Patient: sex M, age 79
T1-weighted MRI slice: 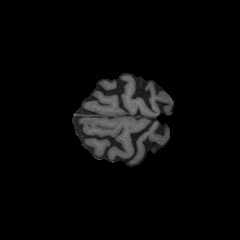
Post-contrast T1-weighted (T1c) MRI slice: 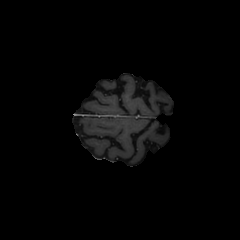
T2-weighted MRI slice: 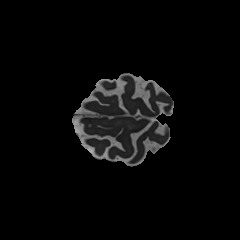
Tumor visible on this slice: no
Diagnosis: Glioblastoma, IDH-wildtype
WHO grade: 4